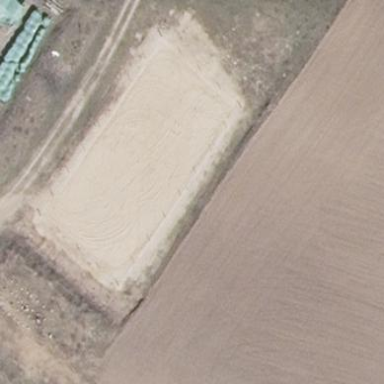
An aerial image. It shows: Equestrian sport facility.